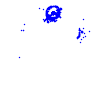
Particle: pion